Question: I'm trying to develop an ide with Pyqt5. What I want is to drag the contents of the list into the TextBox. The list elements should work like a button. For example, for "Sum", printf (a + b); should.
But it doesn't let me drop the List element into the textBox.
How can I do this?

'''
from PyQt5 import QtCore, QtGui, QtWidgets
from PyQt5.QtGui import QIcon
class Ui_MainWindow(object):
def setupUi(self, MainWindow):
MainWindow.setObjectName("MainWindow")
MainWindow.resize(1055, 814)
self.centralwidget = QtWidgets.QWidget(MainWindow)
self.centralwidget.setObjectName("centralwidget")
self.verticalLayout_5 = QtWidgets.QVBoxLayout(self.centralwidget)
self.verticalLayout_5.setObjectName("verticalLayout_5")
self.verticalLayout_6 = QtWidgets.QVBoxLayout()
self.verticalLayout_6.setObjectName("verticalLayout_6")
self.plainTextEdit_3 = QtWidgets.QPlainTextEdit(self.centralwidget)
font = QtGui.QFont()
font.setPointSize(10)
font.setBold(False)
font.setWeight(50)
font.setStyleStrategy(QtGui.QFont.PreferDefault)
self.plainTextEdit_3.setFont(font)
self.plainTextEdit_3.setInputMethodHints(QtCore.Qt.ImhNone)
self.plainTextEdit_3.setLineWrapMode(QtWidgets.QPlainTextEdit.NoWrap)
self.plainTextEdit_3.setObjectName("plainTextEdit_3")
self.plainTextEdit_3.setAcceptDrops(True)
self.verticalLayout_6.addWidget(self.plainTextEdit_3)
self.verticalLayout_5.addLayout(self.verticalLayout_6)
self.line_3 = QtWidgets.QFrame(self.centralwidget)
self.line_3.setFrameShape(QtWidgets.QFrame.HLine)
self.line_3.setFrameShadow(QtWidgets.QFrame.Sunken)
self.line_3.setObjectName("line_3")
self.verticalLayout_5.addWidget(self.line_3)
self.tabWidget = QtWidgets.QTabWidget(self.centralwidget)
self.tabWidget.setMinimumSize(QtCore.QSize(754, 0))
font = QtGui.QFont()
font.setBold(False)
font.setItalic(False)
font.setWeight(50)
font.setKerning(True)
self.tabWidget.setFont(font)
self.tabWidget.setWhatsThis("")
self.tabWidget.setTabPosition(QtWidgets.QTabWidget.East)
self.tabWidget.setTabsClosable(True)
self.tabWidget.setObjectName("tabWidget")
self.tab = QtWidgets.QWidget()
self.tab.setObjectName("tab")
self.gridLayout = QtWidgets.QGridLayout(self.tab)
self.gridLayout.setObjectName("gridLayout")
self.tabWidget_2 = QtWidgets.QTabWidget(self.tab)
self.tabWidget_2.setEnabled(True)
sizePolicy = QtWidgets.QSizePolicy(QtWidgets.QSizePolicy.Preferred, QtWidgets.QSizePolicy.Preferred)
sizePolicy.setHorizontalStretch(0)
sizePolicy.setVerticalStretch(0)
sizePolicy.setHeightForWidth(self.tabWidget_2.sizePolicy().hasHeightForWidth())
self.tabWidget_2.setSizePolicy(sizePolicy)
self.tabWidget_2.setTabPosition(QtWidgets.QTabWidget.North)
self.tabWidget_2.setUsesScrollButtons(True)
self.tabWidget_2.setObjectName("tabWidget_2")
self.tab_3 = QtWidgets.QWidget()
self.tab_3.setObjectName("tab_3")
self.gridLayout_6 = QtWidgets.QGridLayout(self.tab_3)
self.gridLayout_6.setObjectName("gridLayout_6")
self.pushButton = QtWidgets.QPushButton(self.tab_3)
self.pushButton.setObjectName("pushButton")
self.gridLayout_6.addWidget(self.pushButton, 0, 0, 1, 1)
self.checkableButton = QtWidgets.QPushButton(self.tab_3)
self.checkableButton.setCheckable(True)
self.checkableButton.setChecked(True)
self.checkableButton.setObjectName("checkableButton")
self.gridLayout_6.addWidget(self.checkableButton, 1, 0, 1, 1)
self.pushButton_5 = QtWidgets.QPushButton(self.tab_3)
self.pushButton_5.setObjectName("pushButton_5")
self.gridLayout_6.addWidget(self.pushButton_5, 2, 0, 1, 1)
self.pushButton_4 = QtWidgets.QPushButton(self.tab_3)
self.pushButton_4.setMinimumSize(QtCore.QSize(132, 50))
self.pushButton_4.setObjectName("pushButton_4")
self.gridLayout_6.addWidget(self.pushButton_4, 3, 0, 1, 1)
self.tabWidget_2.addTab(self.tab_3, "")
self.gridLayout.addWidget(self.tabWidget_2, 1, 0, 1, 1)
self.tabWidget.addTab(self.tab, "")
self.verticalLayout_5.addWidget(self.tabWidget)
MainWindow.setCentralWidget(self.centralwidget)
self.menubar = QtWidgets.QMenuBar(MainWindow)
self.menubar.setGeometry(QtCore.QRect(0, 0, 1055, 21))
self.menubar.setObjectName("menubar")
self.menuMenu = QtWidgets.QMenu(self.menubar)
self.menuMenu.setObjectName("menuMenu")
self.menuSubmenu_2 = QtWidgets.QMenu(self.menuMenu)
self.menuSubmenu_2.setObjectName("menuSubmenu_2")
MainWindow.setMenuBar(self.menubar)
self.statusbar = QtWidgets.QStatusBar(MainWindow)
self.statusbar.setObjectName("statusbar")
MainWindow.setStatusBar(self.statusbar)
self.toolBar = QtWidgets.QToolBar(MainWindow)
self.toolBar.setObjectName("toolBar")
MainWindow.addToolBar(QtCore.Qt.TopToolBarArea, self.toolBar)
self.dockWidget1 = QtWidgets.QDockWidget(MainWindow)
self.dockWidget1.setMinimumSize(QtCore.QSize(150, 284))
self.dockWidget1.setObjectName("dockWidget1")
self.dockWidgetContents = QtWidgets.QWidget()
self.dockWidgetContents.setObjectName("dockWidgetContents")
self.verticalLayout_10 = QtWidgets.QVBoxLayout(self.dockWidgetContents)
self.verticalLayout_10.setObjectName("verticalLayout_10")
self.toolBox = QtWidgets.QToolBox(self.dockWidgetContents)
self.toolBox.setLayoutDirection(QtCore.Qt.LeftToRight)
self.toolBox.setObjectName("toolBox")
self.page = QtWidgets.QWidget()
self.page.setGeometry(QtCore.QRect(0, 0, 132, 211))
self.page.setObjectName("page")
self.gridLayout_2 = QtWidgets.QGridLayout(self.page)
self.gridLayout_2.setObjectName("gridLayout_2")
self.listWidget = QtWidgets.QListWidget(self.page)
self.listWidget.setObjectName("listWidget")
self.listWidget.setDragEnabled(True)
item = QtWidgets.QListWidgetItem()
self.listWidget.addItem(item)
item = QtWidgets.QListWidgetItem()
self.listWidget.addItem(item)
item = QtWidgets.QListWidgetItem()
self.listWidget.addItem(item)
item = QtWidgets.QListWidgetItem()
self.listWidget.addItem(item)
item = QtWidgets.QListWidgetItem()
self.listWidget.addItem(item)
item = QtWidgets.QListWidgetItem()
self.listWidget.addItem(item)
item = QtWidgets.QListWidgetItem()
self.listWidget.addItem(item)
self.gridLayout_2.addWidget(self.listWidget, 0, 0, 1, 1)
self.toolBox.addItem(self.page, "")
self.page_2 = QtWidgets.QWidget()
self.page_2.setGeometry(QtCore.QRect(0, 0, 132, 211))
self.page_2.setObjectName("page_2")
self.verticalLayout_2 = QtWidgets.QVBoxLayout(self.page_2)
self.verticalLayout_2.setObjectName("verticalLayout_2")
self.listWidget_2 = QtWidgets.QListWidget(self.page_2)
self.listWidget_2.setObjectName("listWidget_2")
item = QtWidgets.QListWidgetItem()
self.listWidget_2.addItem(item)
item = QtWidgets.QListWidgetItem()
self.listWidget_2.addItem(item)
item = QtWidgets.QListWidgetItem()
self.listWidget_2.addItem(item)
item = QtWidgets.QListWidgetItem()
self.listWidget_2.addItem(item)
self.verticalLayout_2.addWidget(self.listWidget_2)
self.verticalWidget = QtWidgets.QWidget(self.page_2)
self.verticalWidget.setObjectName("verticalWidget")
self.verticalLayout_3 = QtWidgets.QVBoxLayout(self.verticalWidget)
self.verticalLayout_3.setObjectName("verticalLayout_3")
self.verticalLayout_2.addWidget(self.verticalWidget, 0, QtCore.Qt.AlignTop)
self.toolBox.addItem(self.page_2, "")
self.page_7 = QtWidgets.QWidget()
self.page_7.setGeometry(QtCore.QRect(0, 0, 132, 211))
self.page_7.setObjectName("page_7")
self.verticalLayout_4 = QtWidgets.QVBoxLayout(self.page_7)
self.verticalLayout_4.setObjectName("verticalLayout_4")
self.verticalWidget1 = QtWidgets.QWidget(self.page_7)
self.verticalWidget1.setObjectName("verticalWidget1")
self.verticalLayout_7 = QtWidgets.QVBoxLayout(self.verticalWidget1)
self.verticalLayout_7.setObjectName("verticalLayout_7")
self.listWidget_3 = QtWidgets.QListWidget(self.verticalWidget1)
self.listWidget_3.setObjectName("listWidget_3")
item = QtWidgets.QListWidgetItem()
self.listWidget_3.addItem(item)
item = QtWidgets.QListWidgetItem()
self.listWidget_3.addItem(item)
item = QtWidgets.QListWidgetItem()
self.listWidget_3.addItem(item)
item = QtWidgets.QListWidgetItem()
self.listWidget_3.addItem(item)
item = QtWidgets.QListWidgetItem()
self.listWidget_3.addItem(item)
self.verticalLayout_7.addWidget(self.listWidget_3)
self.verticalLayout_4.addWidget(self.verticalWidget1, 0, QtCore.Qt.AlignTop)
self.toolBox.addItem(self.page_7, "")
self.verticalLayout_10.addWidget(self.toolBox)
self.dockWidget1.setWidget(self.dockWidgetContents)
MainWindow.addDockWidget(QtCore.Qt.DockWidgetArea(1), self.dockWidget1)
self.dockWidget2 = QtWidgets.QDockWidget(MainWindow)
self.dockWidget2.setObjectName("dockWidget2")
self.dockWidgetContents_2 = QtWidgets.QWidget()
self.dockWidgetContents_2.setObjectName("dockWidgetContents_2")
self.gridLayout_3 = QtWidgets.QGridLayout(self.dockWidgetContents_2)
self.gridLayout_3.setObjectName("gridLayout_3")
self.toolBox_2 = QtWidgets.QToolBox(self.dockWidgetContents_2)
self.toolBox_2.setObjectName("toolBox_2")
self.page_5 = QtWidgets.QWidget()
self.page_5.setGeometry(QtCore.QRect(0, 0, 132, 347))
self.page_5.setObjectName("page_5")
self.verticalLayout_8 = QtWidgets.QVBoxLayout(self.page_5)
self.verticalLayout_8.setObjectName("verticalLayout_8")
self.verticalWidget2 = QtWidgets.QWidget(self.page_5)
self.verticalWidget2.setObjectName("verticalWidget2")
self.verticalLayout_9 = QtWidgets.QVBoxLayout(self.verticalWidget2)
self.verticalLayout_9.setObjectName("verticalLayout_9")
self.pushButton_24 = QtWidgets.QPushButton(self.verticalWidget2)
self.pushButton_24.setObjectName("pushButton_24")
self.verticalLayout_9.addWidget(self.pushButton_24)
self.pushButton_25 = QtWidgets.QPushButton(self.verticalWidget2)
self.pushButton_25.setObjectName("pushButton_25")
self.verticalLayout_9.addWidget(self.pushButton_25)
self.pushButton_29 = QtWidgets.QPushButton(self.verticalWidget2)
self.pushButton_29.setObjectName("pushButton_29")
self.verticalLayout_9.addWidget(self.pushButton_29)
self.pushButton_30 = QtWidgets.QPushButton(self.verticalWidget2)
self.pushButton_30.setObjectName("pushButton_30")
self.verticalLayout_9.addWidget(self.pushButton_30)
self.pushButton_28 = QtWidgets.QPushButton(self.verticalWidget2)
self.pushButton_28.setObjectName("pushButton_28")
self.verticalLayout_9.addWidget(self.pushButton_28)
self.pushButton_27 = QtWidgets.QPushButton(self.verticalWidget2)
self.pushButton_27.setObjectName("pushButton_27")
self.verticalLayout_9.addWidget(self.pushButton_27)
self.pushButton_26 = QtWidgets.QPushButton(self.verticalWidget2)
self.pushButton_26.setObjectName("pushButton_26")
self.verticalLayout_9.addWidget(self.pushButton_26)
self.pushButton_23 = QtWidgets.QPushButton(self.verticalWidget2)
self.pushButton_23.setObjectName("pushButton_23")
self.verticalLayout_9.addWidget(self.pushButton_23)
self.verticalLayout_8.addWidget(self.verticalWidget2, 0, QtCore.Qt.AlignTop)
self.toolBox_2.addItem(self.page_5, "")
self.gridLayout_3.addWidget(self.toolBox_2, 0, 0, 1, 1)
self.dockWidget2.setWidget(self.dockWidgetContents_2)
MainWindow.addDockWidget(QtCore.Qt.DockWidgetArea(1), self.dockWidget2)
self.toolBar_2 = QtWidgets.QToolBar(MainWindow)
self.toolBar_2.setObjectName("toolBar_2")
MainWindow.addToolBar(QtCore.Qt.TopToolBarArea, self.toolBar_2)
self.actionAction = QtWidgets.QAction(MainWindow)
self.actionAction.setObjectName("actionAction")
self.actionSub_menu = QtWidgets.QAction(MainWindow)
self.actionSub_menu.setObjectName("actionSub_menu")
self.actionAction_C = QtWidgets.QAction(MainWindow)
self.actionAction_C.setObjectName("actionAction_C")
self.dockWidget1.raise_()
self.menuSubmenu_2.addAction(self.actionSub_menu)
self.menuSubmenu_2.addAction(self.actionAction_C)
self.menuMenu.addAction(self.actionAction)
self.menuMenu.addAction(self.menuSubmenu_2.menuAction())
self.menubar.addAction(self.menuMenu.menuAction())
self.toolBar.addAction(self.actionAction)
self.toolBar.addSeparator()
self.toolBar.addAction(self.actionSub_menu)
self.retranslateUi(MainWindow)
self.tabWidget.setCurrentIndex(0)
self.tabWidget_2.setCurrentIndex(0)
self.toolBox.setCurrentIndex(2)
self.toolBox_2.setCurrentIndex(0)
QtCore.QMetaObject.connectSlotsByName(MainWindow)
MainWindow.setTabOrder(self.pushButton, self.checkableButton)
MainWindow.setTabOrder(self.checkableButton, self.pushButton_5)
MainWindow.setTabOrder(self.pushButton_5, self.tabWidget)
def retranslateUi(self, MainWindow):
_translate = QtCore.QCoreApplication.translate
MainWindow.setWindowTitle(_translate("MainWindow", "MainWindow"))
self.plainTextEdit_3.setPlainText(_translate("MainWindow", "#include <stdlib.h>
"
"
"
"main(){
"
" printf ( Hello Wolrd!");
"
" return 0;
"
"}"))
self.pushButton.setText(_translate("MainWindow", "Compile"))
self.checkableButton.setText(_translate("MainWindow", "Compile and Run"))
self.pushButton_5.setText(_translate("MainWindow", "Run"))
self.pushButton_4.setText(_translate("MainWindow", "Degisken Yarat"))
self.tabWidget_2.setTabText(self.tabWidget_2.indexOf(self.tab_3), _translate("MainWindow", "Tab 1"))
self.tabWidget.setTabText(self.tabWidget.indexOf(self.tab), _translate("MainWindow", "Tab 1"))
self.menuMenu.setTitle(_translate("MainWindow", "&Menu"))
self.menuSubmenu_2.setTitle(_translate("MainWindow", "&Submenu 2"))
self.toolBar.setWindowTitle(_translate("MainWindow", "toolBar"))
self.dockWidget1.setWindowTitle(_translate("MainWindow", "Yapilar"))
__sortingEnabled = self.listWidget.isSortingEnabled()
self.listWidget.setSortingEnabled(False)
item = self.listWidget.item(0)
item.setText(_translate("MainWindow", "Topla"))
item = self.listWidget.item(1)
item.setText(_translate("MainWindow", "Cikar"))
item = self.listWidget.item(2)
item.setText(_translate("MainWindow", "Carp"))
item = self.listWidget.item(3)
item.setText(_translate("MainWindow", "Bol"))
item = self.listWidget.item(4)
item.setText(_translate("MainWindow", "Ust Al"))
item = self.listWidget.item(5)
item.setText(_translate("MainWindow", "Kok Al"))
item = self.listWidget.item(6)
item.setText(_translate("MainWindow", "Mod Al"))
self.listWidget.setSortingEnabled(__sortingEnabled)
self.toolBox.setItemText(self.toolBox.indexOf(self.page), _translate("MainWindow", "Islemler"))
__sortingEnabled = self.listWidget_2.isSortingEnabled()
self.listWidget_2.setSortingEnabled(False)
item = self.listWidget_2.item(0)
item.setText(_translate("MainWindow", "For"))
item = self.listWidget_2.item(1)
item.setText(_translate("MainWindow", "While"))
item = self.listWidget_2.item(2)
item.setText(_translate("MainWindow", "If"))
item = self.listWidget_2.item(3)
item.setText(_translate("MainWindow", "Switch / Case"))
self.listWidget_2.setSortingEnabled(__sortingEnabled)
self.toolBox.setItemText(self.toolBox.indexOf(self.page_2), _translate("MainWindow", "Donguler"))
__sortingEnabled = self.listWidget_3.isSortingEnabled()
self.listWidget_3.setSortingEnabled(False)
item = self.listWidget_3.item(0)
item.setText(_translate("MainWindow", "Deger Al"))
item = self.listWidget_3.item(1)
item.setText(_translate("MainWindow", "Atama Yap"))
item = self.listWidget_3.item(2)
item.setText(_translate("MainWindow", "Cikti Yaz"))
item = self.listWidget_3.item(3)
item.setText(_translate("MainWindow", "Kes"))
item = self.listWidget_3.item(4)
item.setText(_translate("MainWindow", "Devam Et"))
self.listWidget_3.setSortingEnabled(__sortingEnabled)
self.toolBox.setItemText(self.toolBox.indexOf(self.page_7), _translate("MainWindow", "Deyimler"))
self.dockWidget2.setWindowTitle(_translate("MainWindow", "Algoritmalar"))
self.pushButton_24.setText(_translate("MainWindow", "Quick Sort"))
self.pushButton_25.setText(_translate("MainWindow", "Merge Sort"))
self.pushButton_29.setText(_translate("MainWindow", "Radix Sort"))
self.pushButton_30.setText(_translate("MainWindow", "Insertion Sort"))
self.pushButton_28.setText(_translate("MainWindow", "Bubble Sort"))
self.pushButton_27.setText(_translate("MainWindow", "Counting Sort"))
self.pushButton_26.setText(_translate("MainWindow", "Heap Sort"))
self.pushButton_23.setText(_translate("MainWindow", "Selection Sort"))
self.toolBox_2.setItemText(self.toolBox_2.indexOf(self.page_5), _translate("MainWindow", "Siralama Algoritmasi"))
self.toolBar_2.setWindowTitle(_translate("MainWindow", "toolBar_2"))
self.actionAction.setText(_translate("MainWindow", "&Action"))
self.actionSub_menu.setText(_translate("MainWindow", "&Action B"))
self.actionSub_menu.setToolTip(_translate("MainWindow", "submenu"))
self.actionAction_C.setText(_translate("MainWindow", "Action &C"))
import style_Dark_rc
import style_black_rc
import sys
if __name__ == "__main__":
app = QtWidgets.QApplication(sys.argv)
ex = Ui_MainWindow()
w = QtWidgets.QMainWindow()
ex.setupUi(w)
w.show()
sys.exit(app.exec_())
'''
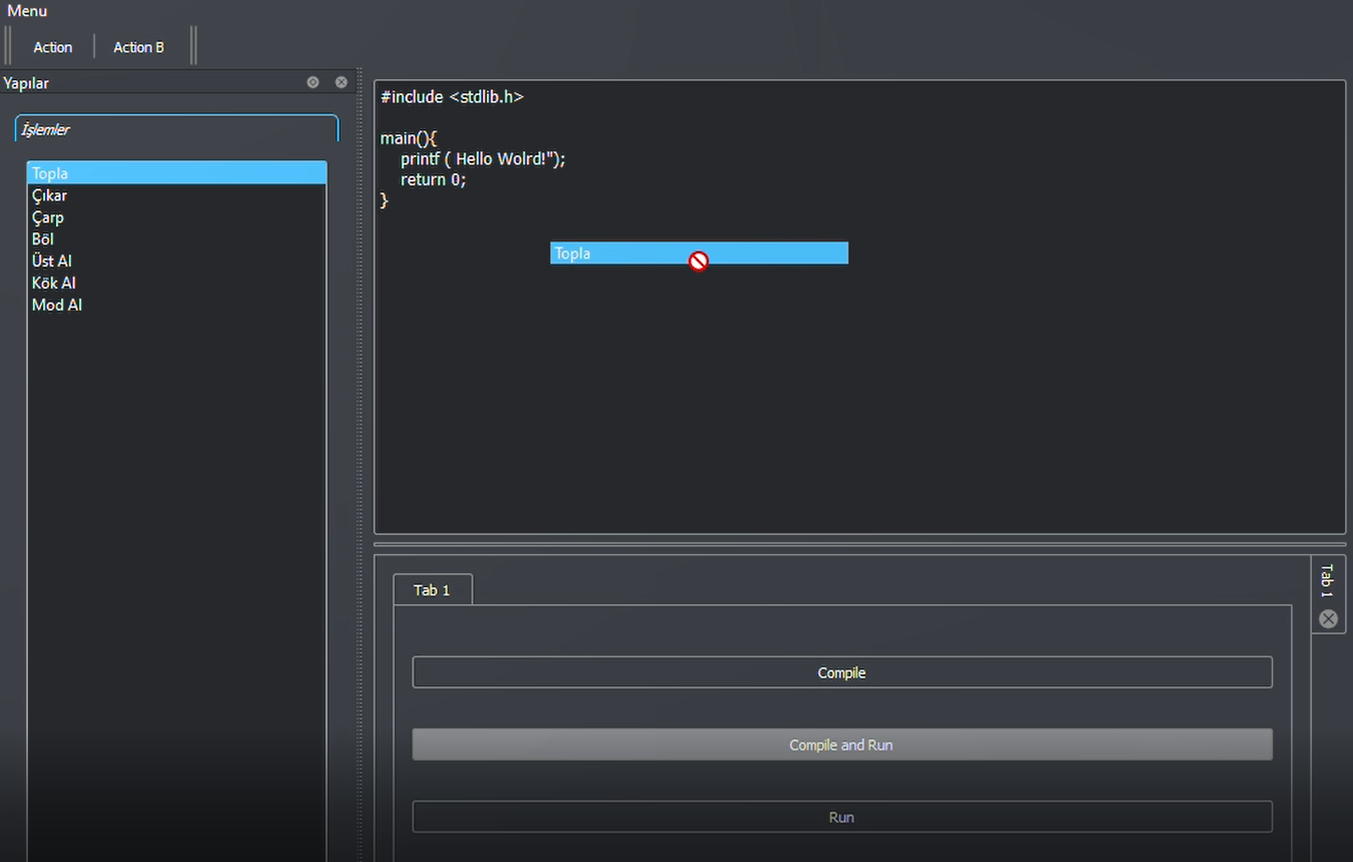
Answer: QPlainTextEdit only supports plain text such as drag-and-drop information but in the case of QListWidget it sends information with another mimeType so it fails.
There are 2 alternatives: Add the functionality of accepting data with another mimeType to QPlaintTextedit, or have the information source (in this case the QListWidget) send the information as plain text. In this case I will implement the latter since it is the simplest solution.
When information is sent from one element to another through drag-and-drop, a QMimeData is used that is sent through the event sent by the source and the event received by the receiver, in the case of QListWidget it has the method <URL> which converts items to QMimeData so that method can be overridden by adding plain text. Then we only import it in the script:
'''
# ...
class ListWidget(QtWidgets.QListWidget):
def mimeData(self, items):
md = super().mimeData(items)
text = "".join([it.text() for it in items])
md.setText(text)
return md
class Ui_MainWindow(object):
def setupUi(self, MainWindow):
# ...
self.gridLayout_2.setObjectName("gridLayout_2")
# self.listWidget = QtWidgets.QListWidget(self.page)
self.listWidget = ListWidget(self.page)
self.listWidget.setObjectName("listWidget")
# ...
'''